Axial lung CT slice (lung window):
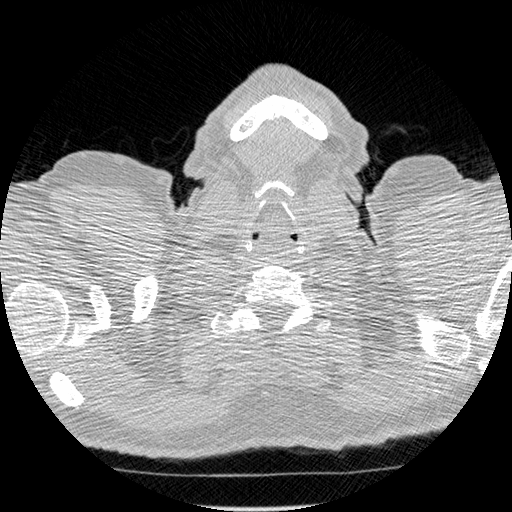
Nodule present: no